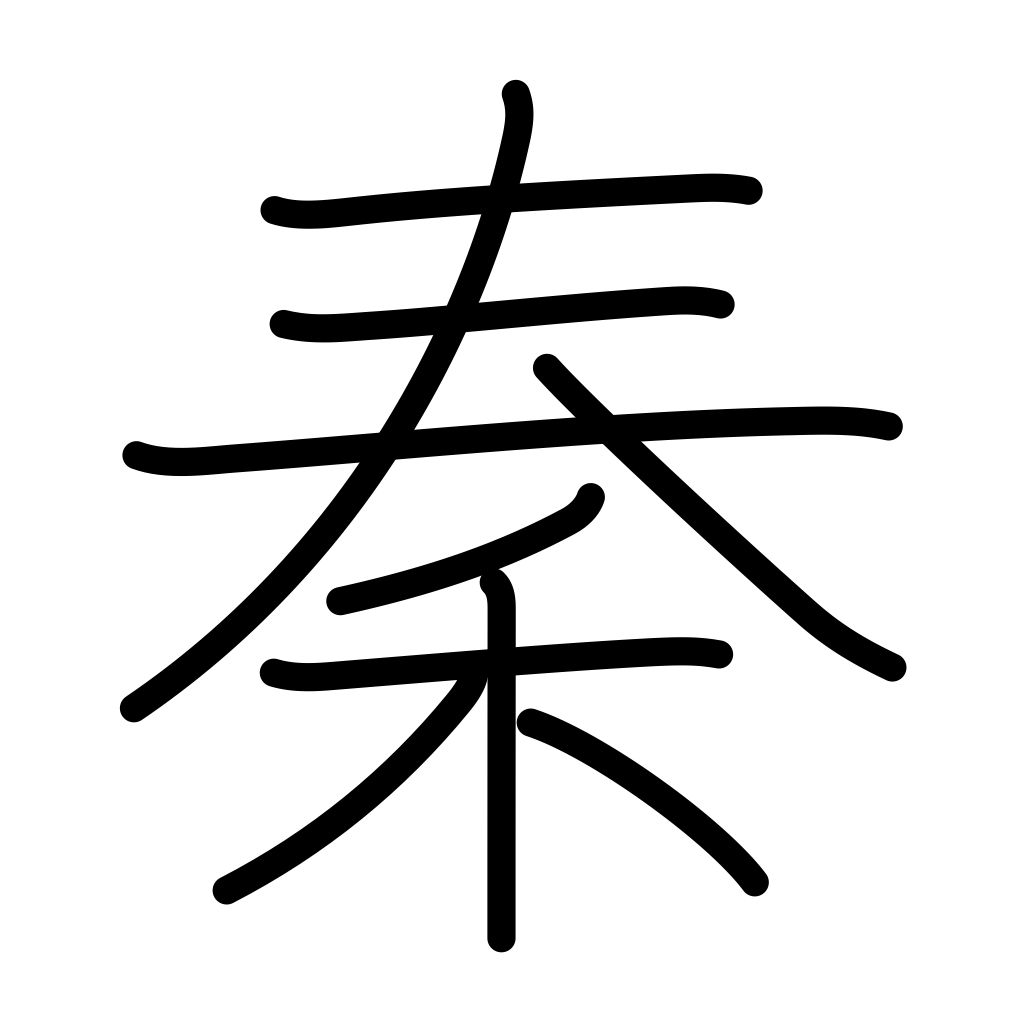
Meaning: Manchu dynasty, name given to naturalized foreigners